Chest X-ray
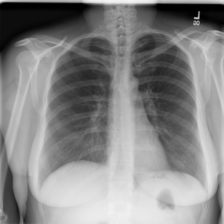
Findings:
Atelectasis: negative
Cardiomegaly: negative
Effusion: negative
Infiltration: negative
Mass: negative
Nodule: negative
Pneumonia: negative
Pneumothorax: negative
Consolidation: negative
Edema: negative
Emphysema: negative
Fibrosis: negative
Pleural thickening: negative
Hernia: negative